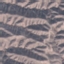
Label: HerbaceousVegetation